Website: apple
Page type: customer-info-address
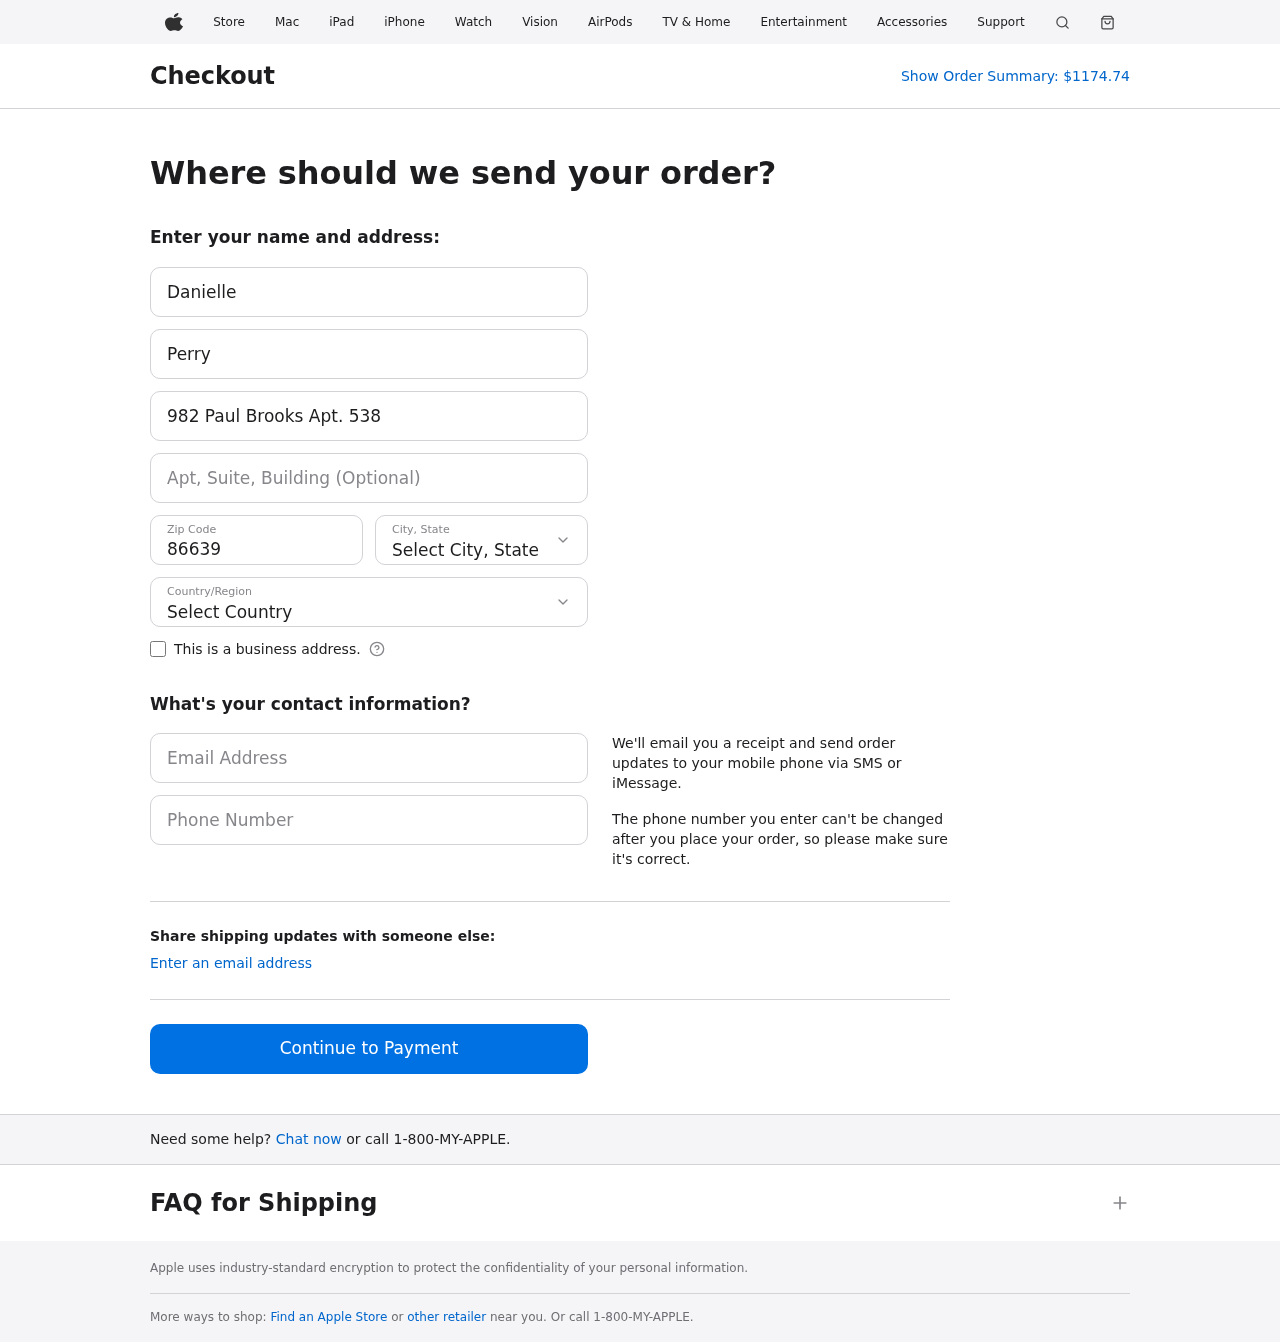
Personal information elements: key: PII_CITY_STATE
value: Port Jimmymouth, WI
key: PII_COUNTRY
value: United States
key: PII_EMAIL
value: danielleperry@yahoo.com
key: PII_FIRSTNAME
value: Danielle
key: PII_LASTNAME
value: Perry
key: PII_PHONE
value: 9253734575
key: PII_POSTCODE
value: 86639
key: PII_STREET
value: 982 Paul Brooks Apt. 538
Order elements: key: ORDER_TOTAL
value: $1174.74